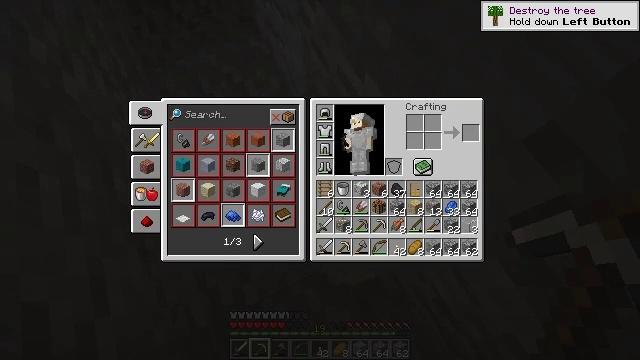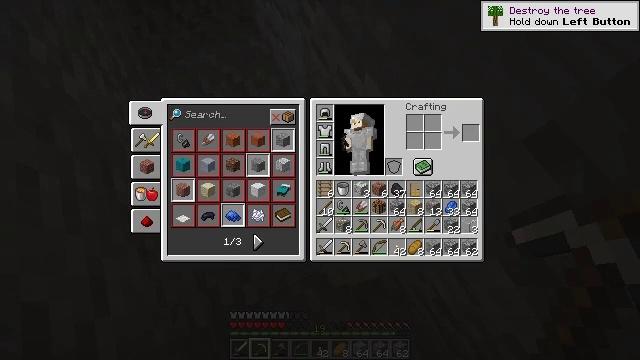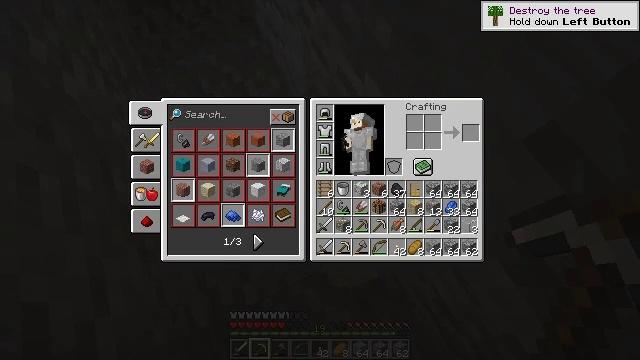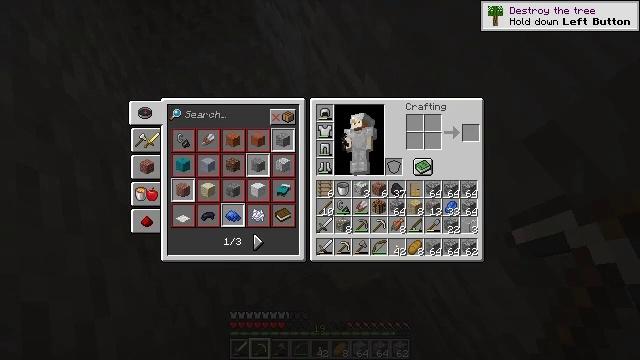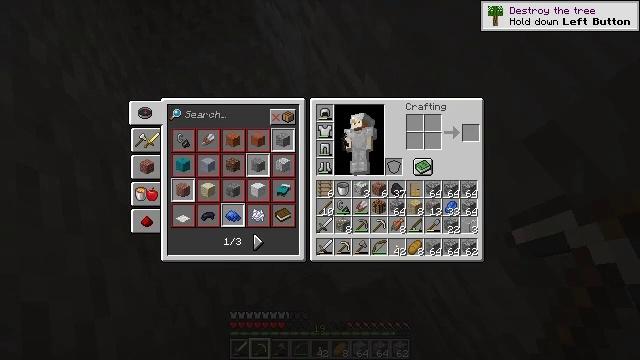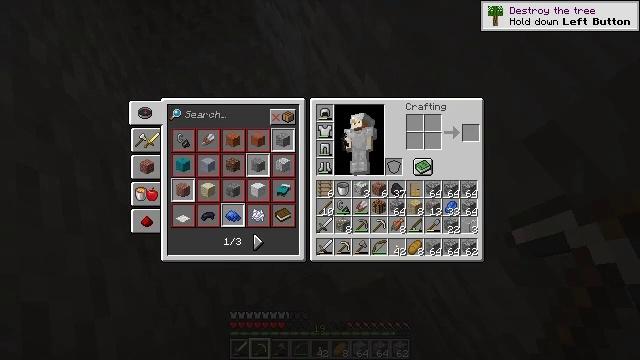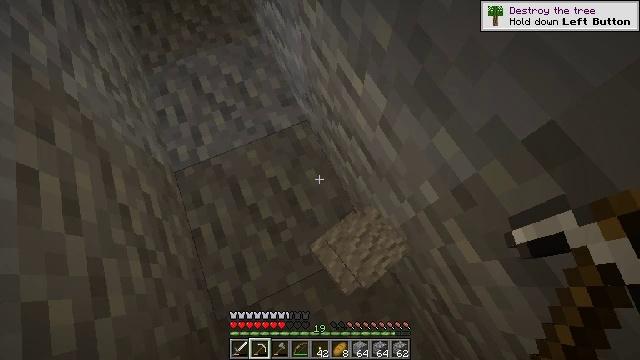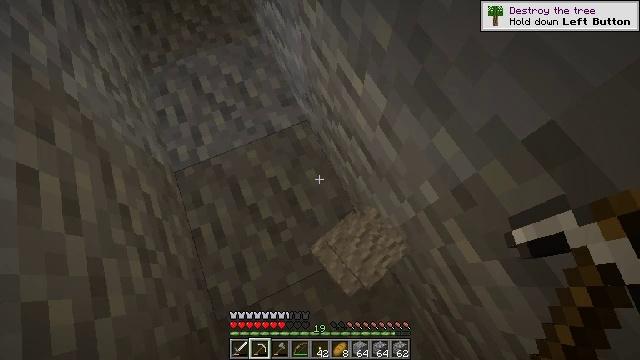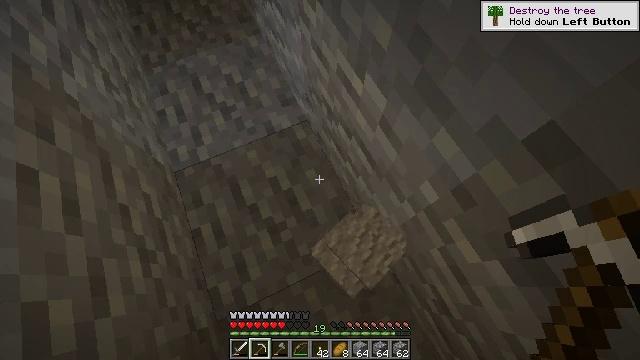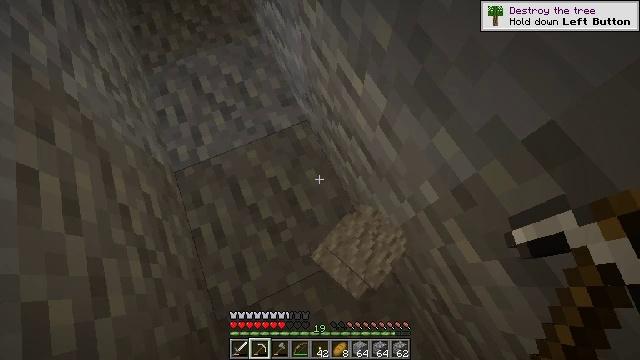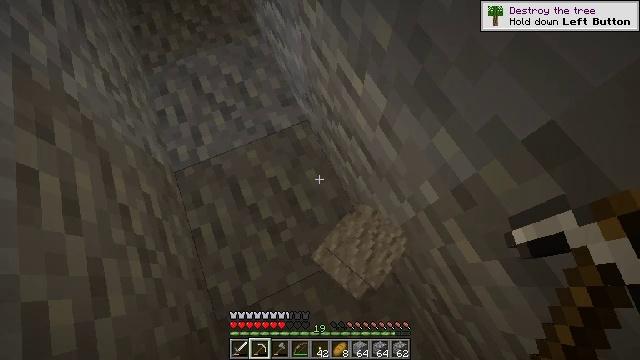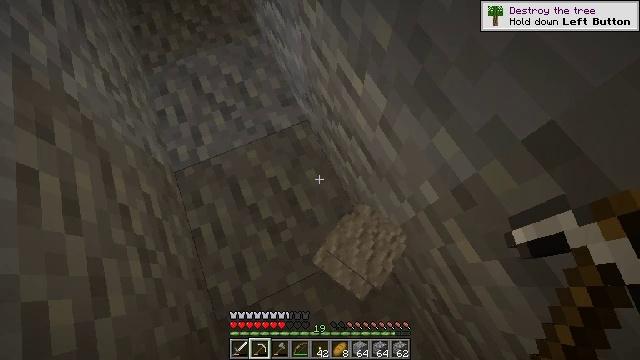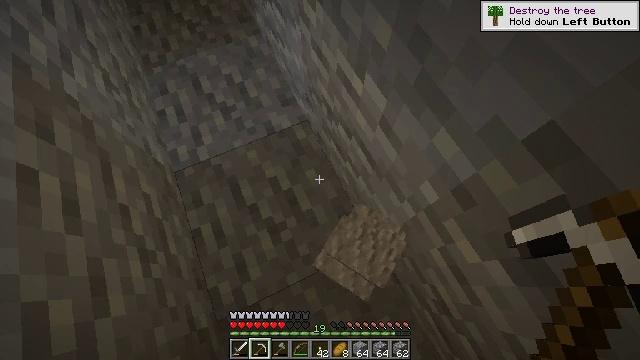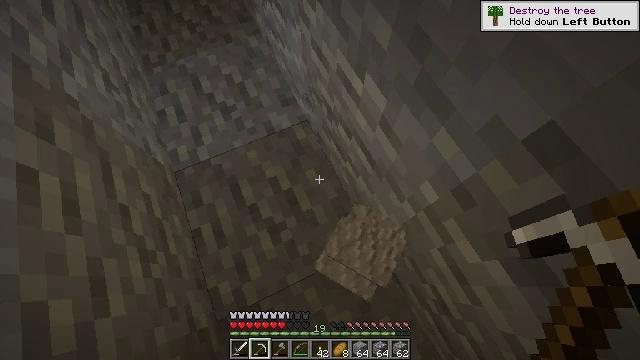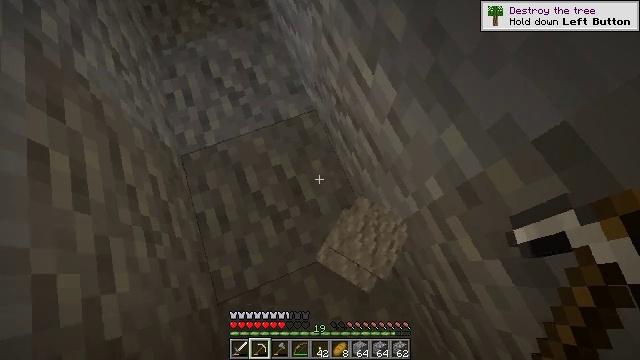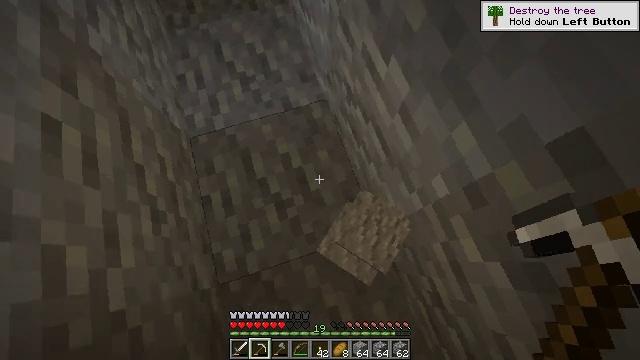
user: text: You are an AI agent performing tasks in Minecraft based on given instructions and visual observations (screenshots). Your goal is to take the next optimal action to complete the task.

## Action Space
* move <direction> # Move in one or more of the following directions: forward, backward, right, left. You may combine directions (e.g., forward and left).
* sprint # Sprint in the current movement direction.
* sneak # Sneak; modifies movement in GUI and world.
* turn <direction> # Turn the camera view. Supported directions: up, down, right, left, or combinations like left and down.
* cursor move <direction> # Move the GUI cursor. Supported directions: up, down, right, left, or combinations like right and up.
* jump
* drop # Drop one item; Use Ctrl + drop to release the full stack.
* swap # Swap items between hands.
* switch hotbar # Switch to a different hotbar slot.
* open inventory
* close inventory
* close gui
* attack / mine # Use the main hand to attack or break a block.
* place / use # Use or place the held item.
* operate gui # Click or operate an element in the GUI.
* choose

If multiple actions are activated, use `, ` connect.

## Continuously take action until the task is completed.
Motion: motion action
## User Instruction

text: Break the cobblestone to create a path.
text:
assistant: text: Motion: no_op
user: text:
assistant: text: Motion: no_op
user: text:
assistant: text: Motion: no_op
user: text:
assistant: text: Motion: no_op
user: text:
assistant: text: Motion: no_op
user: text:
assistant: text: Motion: close inventory
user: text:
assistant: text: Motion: close inventory
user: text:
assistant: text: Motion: no_op
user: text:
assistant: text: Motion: no_op
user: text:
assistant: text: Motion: no_op
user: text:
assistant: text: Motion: no_op
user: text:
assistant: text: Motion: no_op
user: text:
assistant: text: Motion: no_op
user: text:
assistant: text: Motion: turn left and down
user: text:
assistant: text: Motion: turn left and down
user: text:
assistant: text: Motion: turn left and down
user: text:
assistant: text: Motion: turn left
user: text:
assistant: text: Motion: turn left
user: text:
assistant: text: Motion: turn left and down
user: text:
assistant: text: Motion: turn left
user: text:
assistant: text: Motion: turn left
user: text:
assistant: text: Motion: turn left and down
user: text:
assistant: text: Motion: turn left and up
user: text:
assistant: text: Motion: turn right and up
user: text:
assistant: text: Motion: turn right and down
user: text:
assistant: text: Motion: no_op
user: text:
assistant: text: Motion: move forward and move left
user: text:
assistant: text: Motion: move forward and move left
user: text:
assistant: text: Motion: move forward and move left
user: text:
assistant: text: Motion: move forward and move left, turn right